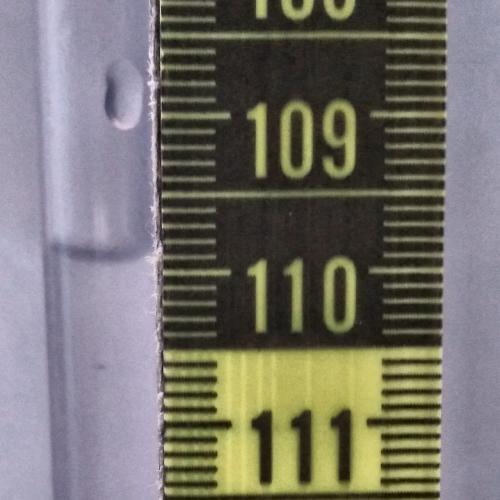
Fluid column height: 109.9 cm